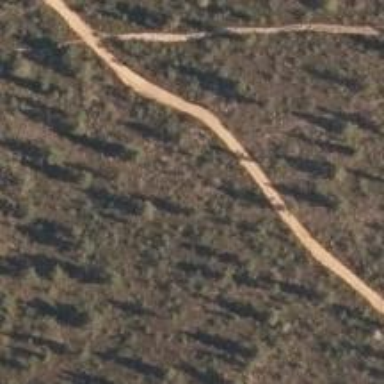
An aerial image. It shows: Track road with grade2 tracktype. The trail visibility is excellent.